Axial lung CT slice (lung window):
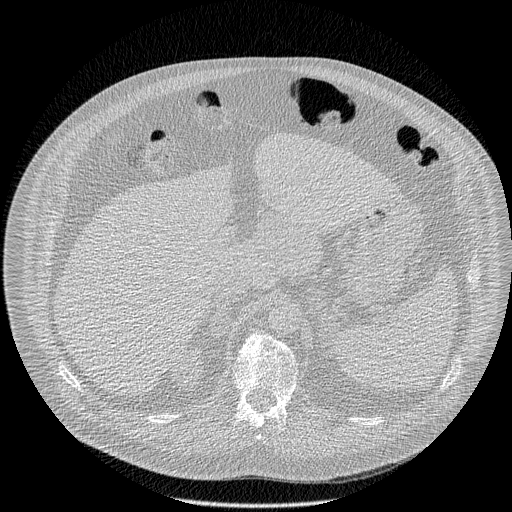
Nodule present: no